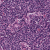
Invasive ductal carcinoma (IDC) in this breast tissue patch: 1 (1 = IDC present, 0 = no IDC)